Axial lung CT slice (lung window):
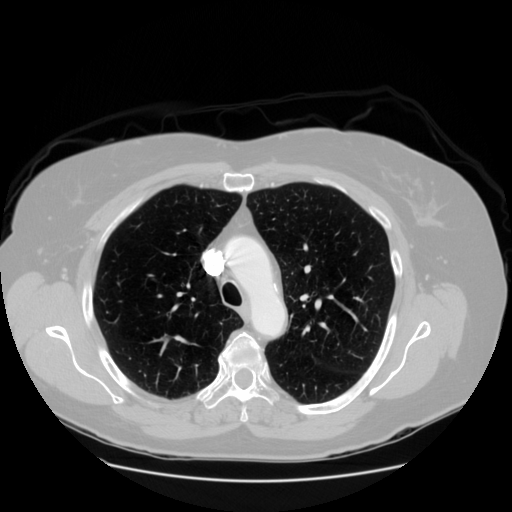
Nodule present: no